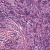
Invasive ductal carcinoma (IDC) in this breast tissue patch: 1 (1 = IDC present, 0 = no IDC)